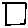
Label: square